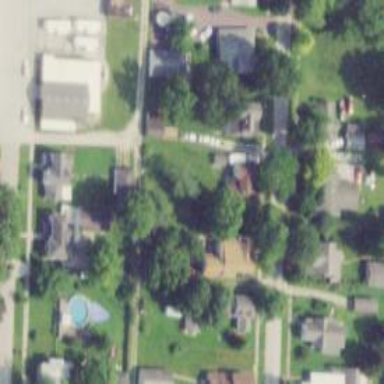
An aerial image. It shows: Alley classified as service road.